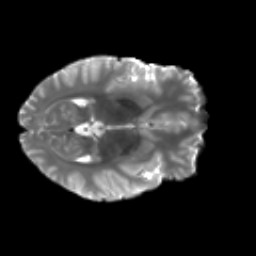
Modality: T2w
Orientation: axial
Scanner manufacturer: siemens
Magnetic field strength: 3 T
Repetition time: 4.16 s
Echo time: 0.0806 s